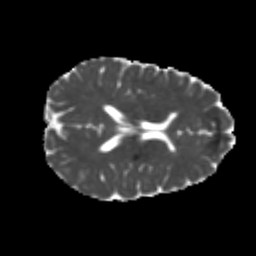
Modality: MD
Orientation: axial
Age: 21
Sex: female
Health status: healthy
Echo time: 0.074 s